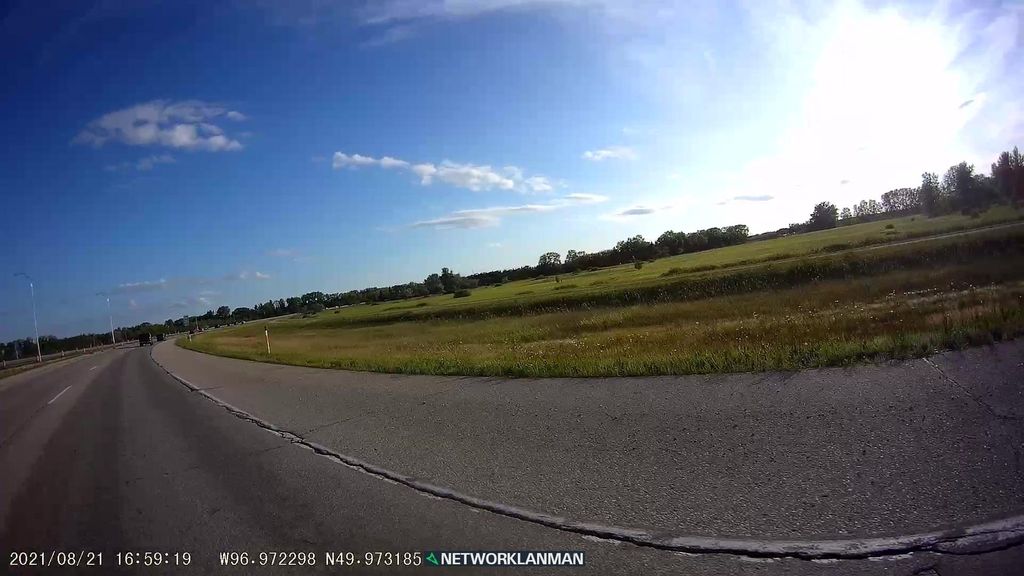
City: winnipeg